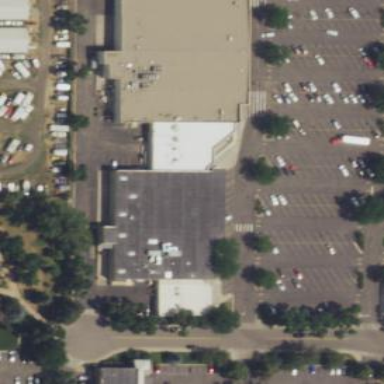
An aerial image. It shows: Pharmacy building providing healthcare services.